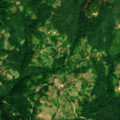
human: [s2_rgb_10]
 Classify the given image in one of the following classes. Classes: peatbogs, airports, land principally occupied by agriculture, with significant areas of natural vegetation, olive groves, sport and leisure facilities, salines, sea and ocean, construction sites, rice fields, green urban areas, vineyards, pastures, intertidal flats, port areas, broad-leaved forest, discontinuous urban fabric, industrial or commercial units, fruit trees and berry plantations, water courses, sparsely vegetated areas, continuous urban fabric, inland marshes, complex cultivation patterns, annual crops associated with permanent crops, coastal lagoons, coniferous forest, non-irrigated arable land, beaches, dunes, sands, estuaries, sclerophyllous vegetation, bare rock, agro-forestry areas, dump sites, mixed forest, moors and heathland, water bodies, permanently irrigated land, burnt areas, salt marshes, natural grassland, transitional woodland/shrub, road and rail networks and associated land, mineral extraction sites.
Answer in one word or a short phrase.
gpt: land principally occupied by agriculture, with significant areas of natural vegetation, broad-leaved forest